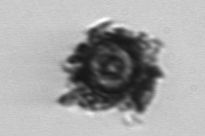
Label: Thalassiosira_TAG_external_detritus